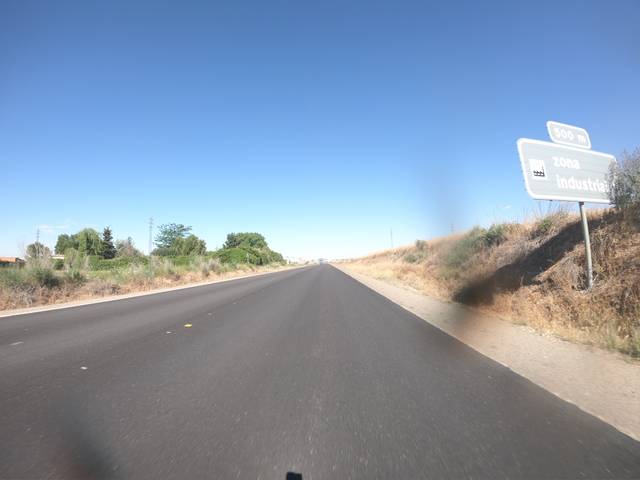
Region: Spain
Coordinates: 41.677, -3.713